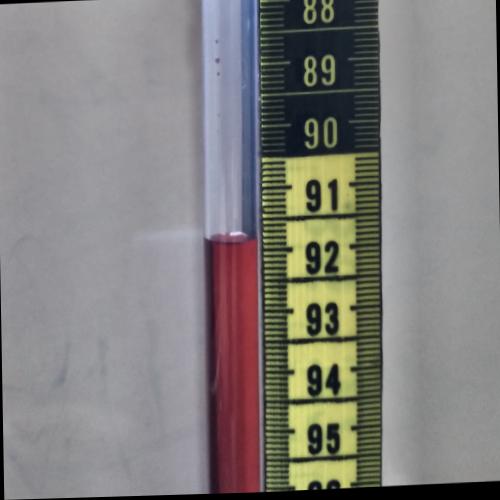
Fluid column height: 91.9 cm